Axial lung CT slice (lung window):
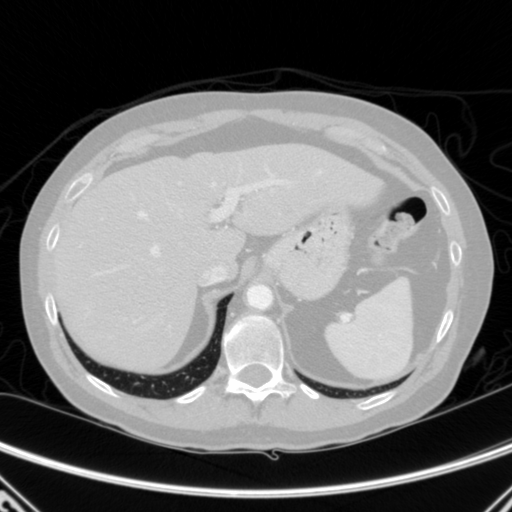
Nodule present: no